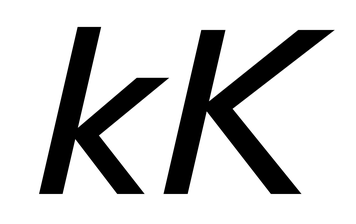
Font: InstrumentSans-Italic_Medium_Italic